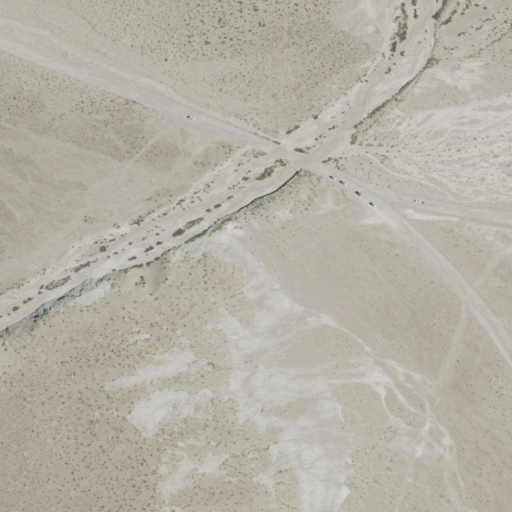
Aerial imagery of valley in California named Poison Canyon containing barren land, shrub, high intensity development, medium intensity development, open development, and low intensity development